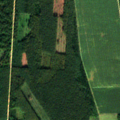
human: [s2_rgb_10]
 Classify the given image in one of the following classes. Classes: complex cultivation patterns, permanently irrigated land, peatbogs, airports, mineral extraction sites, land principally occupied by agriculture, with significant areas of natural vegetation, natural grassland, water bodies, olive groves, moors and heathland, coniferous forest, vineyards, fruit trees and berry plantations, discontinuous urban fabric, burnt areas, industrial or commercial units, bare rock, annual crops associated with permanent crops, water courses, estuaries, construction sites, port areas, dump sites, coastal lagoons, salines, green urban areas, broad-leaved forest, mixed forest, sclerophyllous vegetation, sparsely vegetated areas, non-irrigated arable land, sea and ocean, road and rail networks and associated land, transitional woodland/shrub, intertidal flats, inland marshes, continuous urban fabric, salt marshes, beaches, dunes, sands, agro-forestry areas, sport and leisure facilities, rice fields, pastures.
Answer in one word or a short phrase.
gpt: non-irrigated arable land, broad-leaved forest, coniferous forest, transitional woodland/shrub